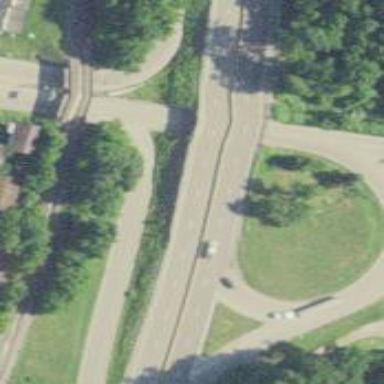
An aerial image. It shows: Primary link highway with asphalt surface.